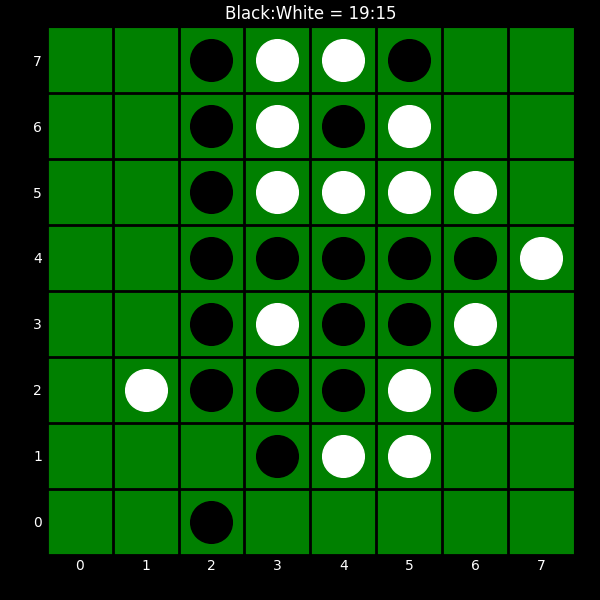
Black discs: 19
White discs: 15